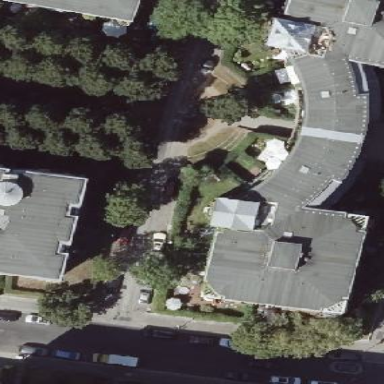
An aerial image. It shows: Flat-roofed apartment building.